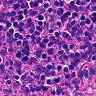
Metastatic tissue present: no